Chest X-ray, PA view. Patient: 29 years old, sex M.
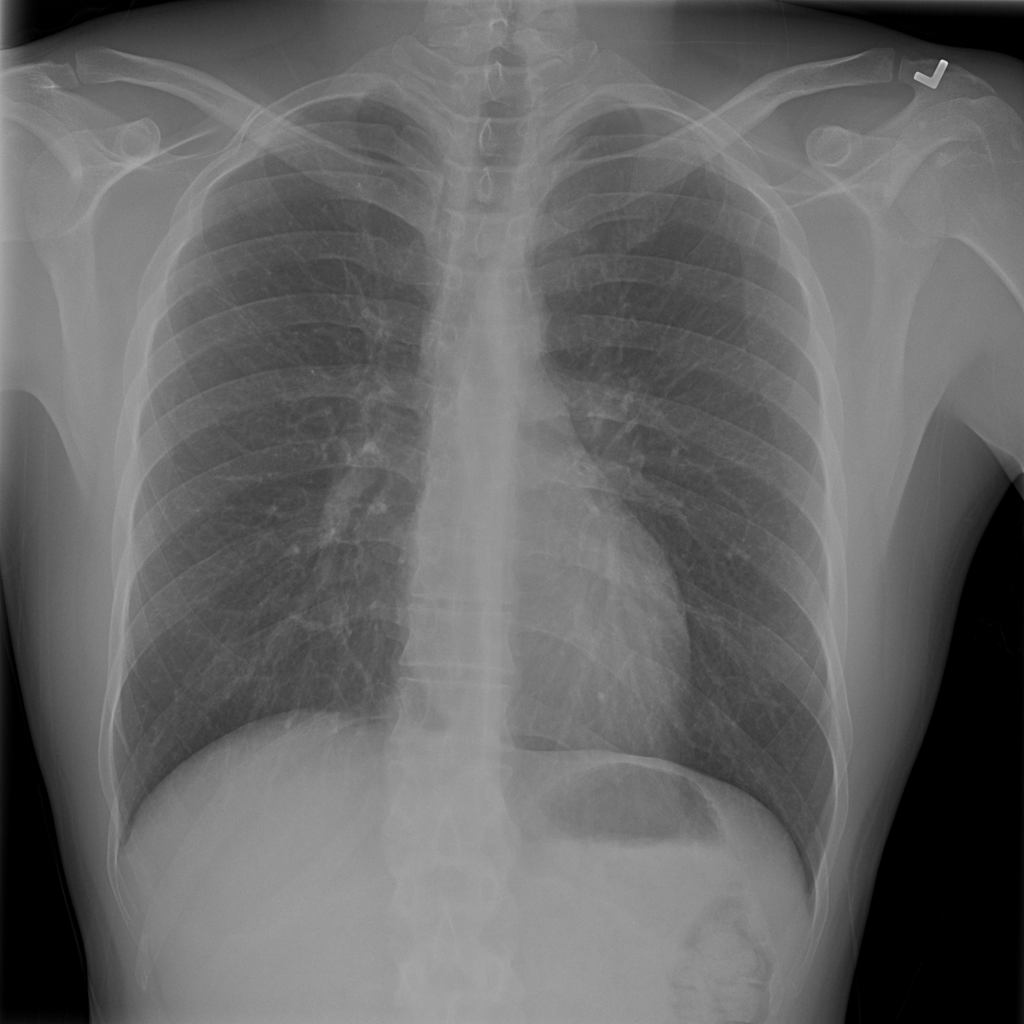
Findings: No Finding